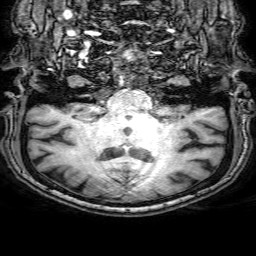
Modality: T1w
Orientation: sagittal
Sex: male
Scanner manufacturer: philips
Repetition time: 0.008143 s
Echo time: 0.00374 s